Question: I have a function called which basically exports data to excel and saves it.
So i need to show a splash screen till my function completes the job. How can i do this.
EDITED :

My code snippet:
//For back ground worker:
'''
public Form1()
{
InitializeComponent();
backgroundWorker1.WorkerReportsProgress = true;
backgroundWorker1.WorkerSupportsCancellation = true;
_f2 = new Form2();
}
private void backgroundWorker1_DoWork(object sender, DoWorkEventArgs e)
{
BackgroundWorker worker = sender as BackgroundWorker;
//backgroundWorker1.DoWork += new DoWorkEventHandler(this.ExportInExcel);
}
private void backgroundWorker1_RunWorkerCompleted(object sender, RunWorkerCompletedEventArgs e)
{
_f2.Hide();
}
private void button1_Click(object sender, EventArgs e)
{
_f2.Show();
backgroundWorker1.RunWorkerAsync();
ExportInExcel(lstExcel, @"Z:\Desktop\myExcel.xls"); // i need to show the splash screen and
//at the same time i need to do the function .. and close the splash screen after it
//completes the job.
}
private void ExportInExcel(SortedDictionary<string, ExcelData> lstData, string excelPath)
{
//some codes for precessing the file to excel
xlApp.Quit();
//xlApp.Close(false);
//xlApp.Quit();
Process[] pro = Process.GetProcessesByName("excel");
pro[0].Kill();
pro[0].WaitForExit();
releaseObject(xlWorkSheet);
releaseObject(xlWorkBook);
releaseObject(xlApp);
}
'''
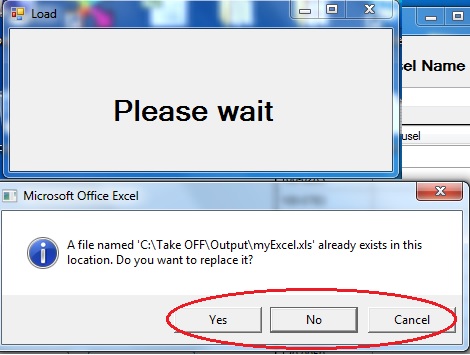
Answer: I would suggest use the combination of BackgroundWorker and a ProgressBar. Since you do not know if the processing can increase in future or not, its better to do it on a separate thread so that if the user tries to interact with the parent form after clicking the button it does not freeze.
You can look at the following articles on how to use a ProgressBar control and BackgroundWorker:
a) <URL>
b) <URL>
You can add the progress bar on the same form or use a small pop up like user control to display the progress bar and text. The progress update can be send from the background worker (BackgroundWorker.ProgressChanged event). So you divide the ExportInExcel in chunks and send the update to the main form which will update the progress bar (10%....20%....30%). Once the last chuck of processing is over you can hide the progress bar from the user.
'''
//Create a background worker
private System.ComponentModel.BackgroundWorker backgroundWorker1 = new System.ComponentModel.BackgroundWorker();
//Add event handler to the background worker in your main form_load event
// tell the background worker it can report progress
backgroundWorker1.WorkerReportsProgress = true;
// add our event handlers
backgroundWorker1.RunWorkerCompleted += new RunWorkerCompletedEventHandler(this.RunWorkerCompleted);
backgroundWorker1.ProgressChanged += new ProgressChangedEventHandler(this.ProgressChanged);
//This is the method to do background work. Can be in a separate class.
backgroundWorker1.DoWork += new DoWorkEventHandler(this.ExportInExcel);
//On button click tell the worker to start. It will call the event handler of DoWork() i.e. ExportInExcel
backgroundWorker1.RunWorkerAsync();
//In ExportInExcel update the progress when some part of work finishes. Pay attention to the signature of the method. It should of type DoWorkEventHandler
public void ExportInExcel(object sender, EventArgs e)
{
BackgroundWorker worker = sender as BackgroundWorker;
//process first step
worker.ReportProgress(10, "Setting up the query");
//and so on
}
//Progress changed from the worker
public void ProgressChanged(object sender, ProgressChangedEventArgs e)
{
//update progress bar
}
private void RunWorkerCompleted(object sender, RunWorkerCompletedEventArgs e)
{
//Work complete. Hide progress bar etc.
}
'''